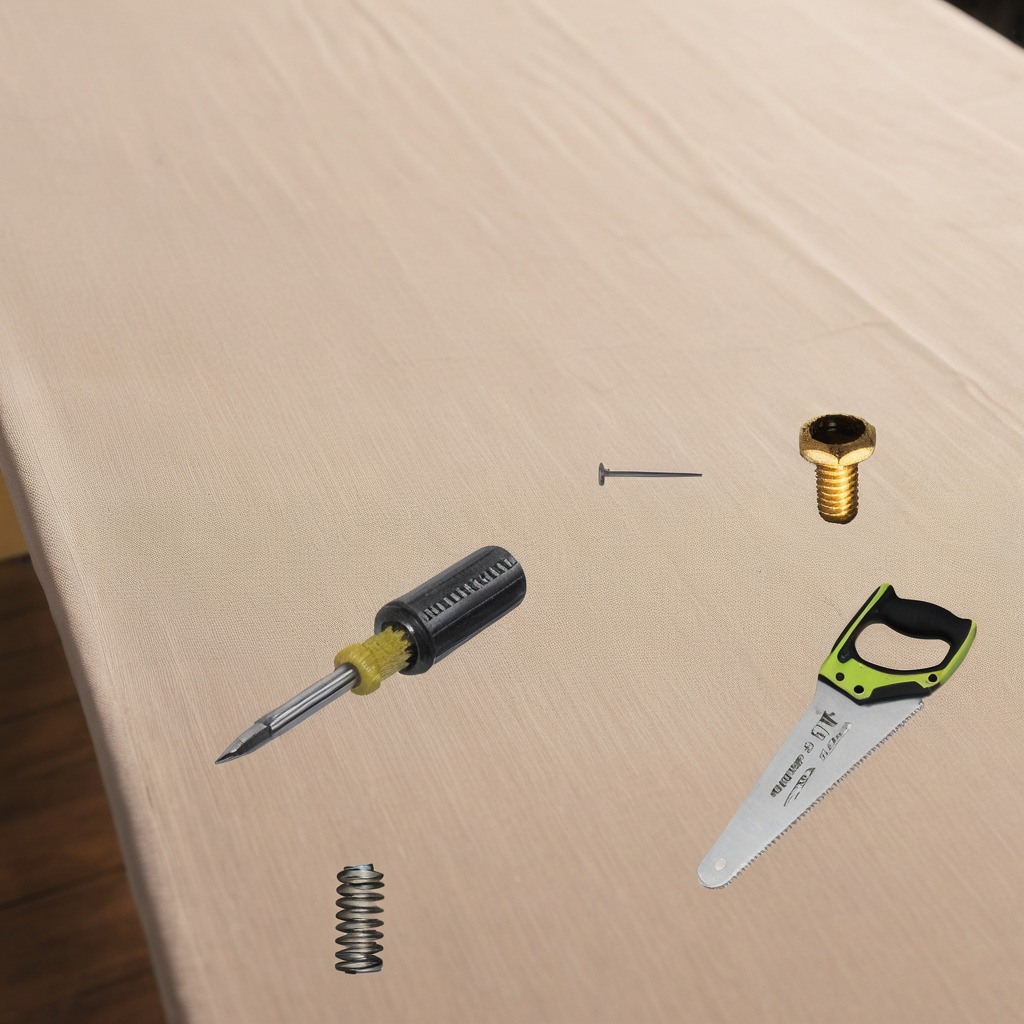
A machine screw, an iron nail, a coiled metal spring, a handheld metal saw, and a screwdriver are lying on a wooden table in an outdoor workshop.